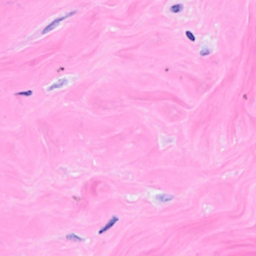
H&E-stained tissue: Breast